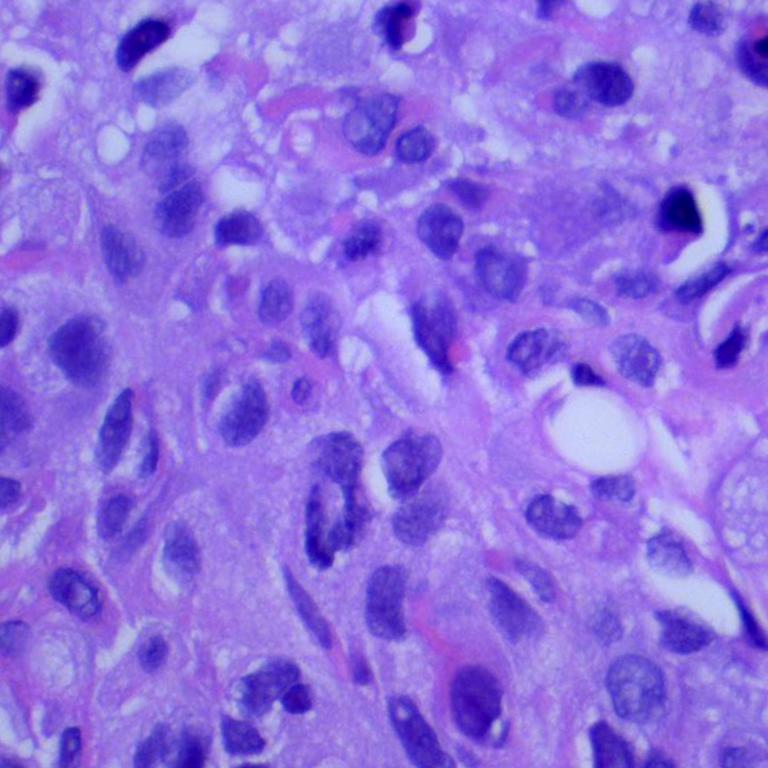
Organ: lung
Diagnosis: squamous carcinomas